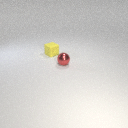
small yellow rubber cube behind small red metal sphere